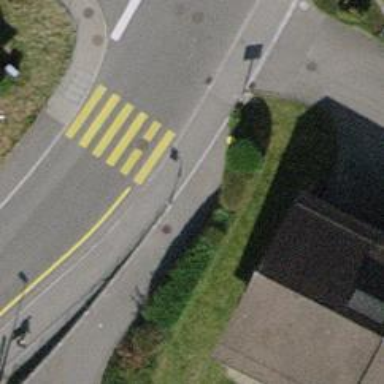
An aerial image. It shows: Post box is visible.